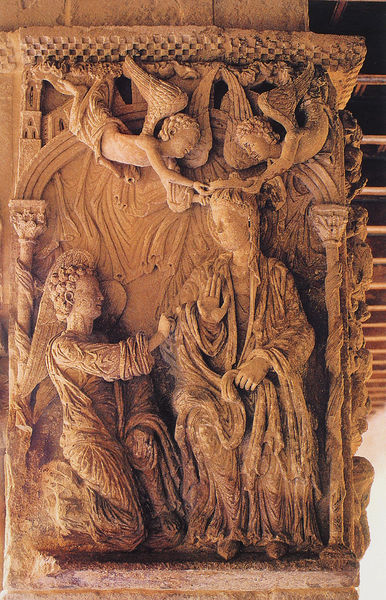
Titel: S. Domingo de Silos
Standort: Burgos (EU - E)
Schlagwörter: flügel, frauen, holz, männer, pfeiler, säule, ornament, stein, häuser, gewand, tücher, krone, fliegen, engel, relief, sitz, man, religion, knien, schnitzerei, krönung, maria, puten, gewandt, z